Question:
I want to implement on click listener on icon of sherlock actionbar show in above image. How can I do this? Please anyone can give this answer.
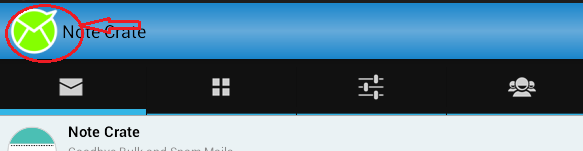
Answer: In your activity,
in your onCreate()
'''
getActionBar().setDisplayHomeAsUpEnabled(true);
'''
and then
'''
@Override
public boolean onOptionsItemSelected(MenuItem item) {
if (item.getItemId() == android.R.id.home) {
//do your stuff here
}
return super.onOptionsItemSelected(item);
}
'''